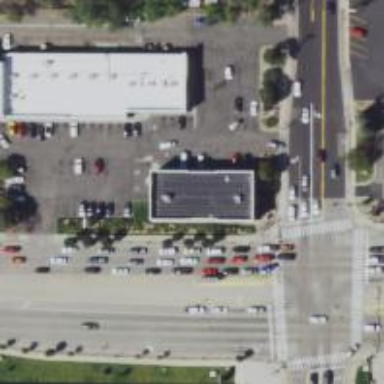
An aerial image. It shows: Parking space is available.